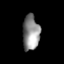
Tissue: lung
Cell type: Others
Senescence score: 0.1972
Nuclear area (px): 588
Mean DAPI intensity: 139.724